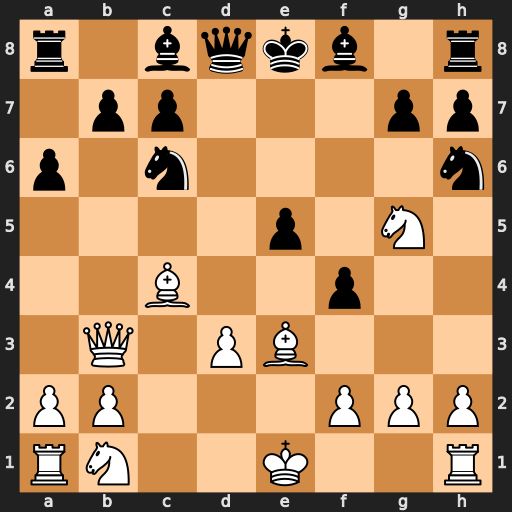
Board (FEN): r1bqkb1r/1pp3pp/p1n4n/4p1N1/2B2p2/1Q1PB3/PP3PPP/RN2K2R
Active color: w
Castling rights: KQkq
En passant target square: -
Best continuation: Bf7+ Ke7 Bc5+ Kf6 Ne4+